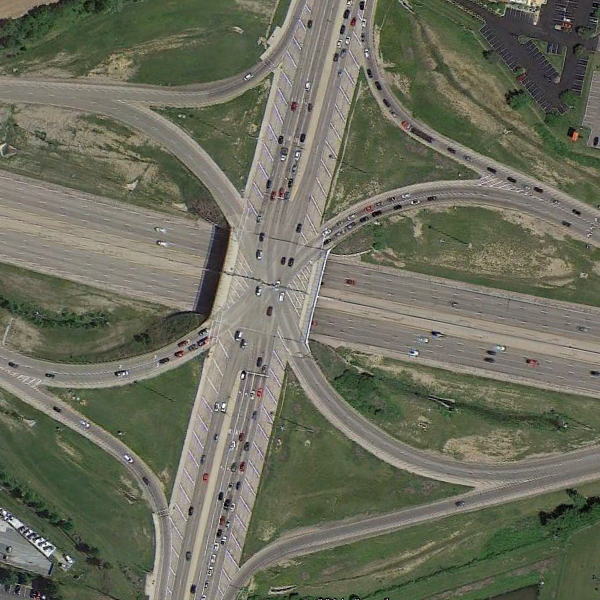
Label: Viaduct